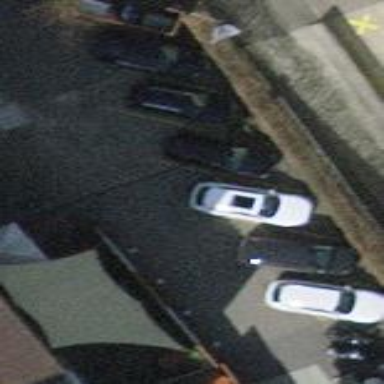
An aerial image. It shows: Street-side parking area with asphalt surface.